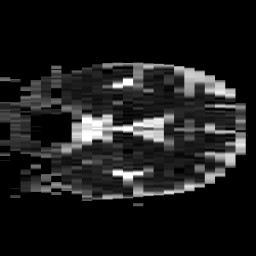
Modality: ADC
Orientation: coronal
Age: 51
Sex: female
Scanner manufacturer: philips
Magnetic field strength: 3 T
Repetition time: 4.47 s
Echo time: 0.07459 s